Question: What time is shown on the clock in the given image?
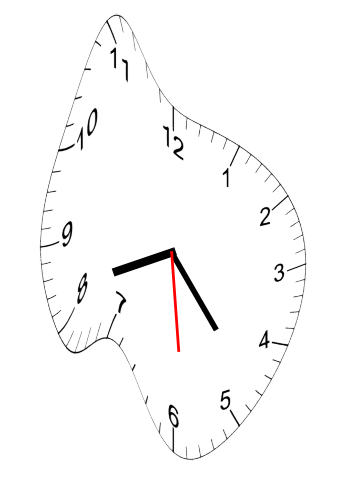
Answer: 08:23:29